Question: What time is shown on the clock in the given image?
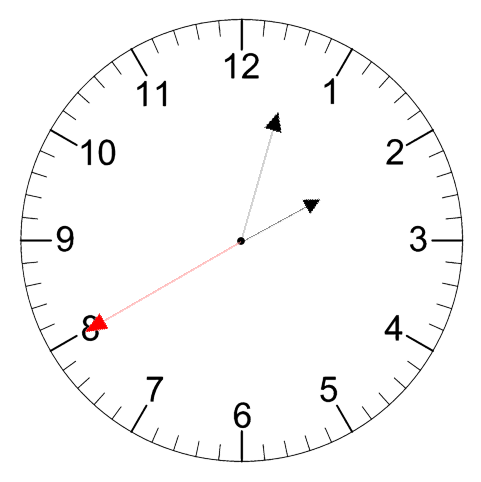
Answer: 02:02:40